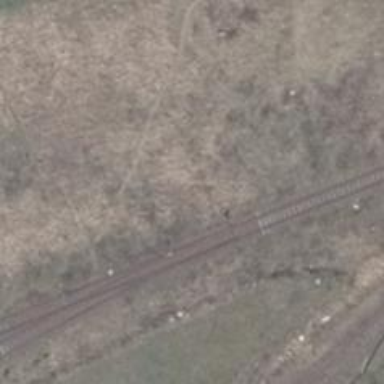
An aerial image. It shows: Railway switch.